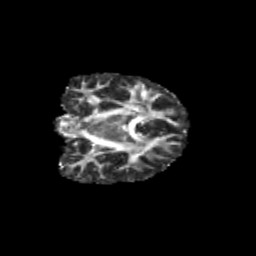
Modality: FA
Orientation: coronal
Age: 12
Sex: female
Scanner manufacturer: siemens
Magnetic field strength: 3 T
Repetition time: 3.8 s
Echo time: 0.07 s